Question: I have a QGraphicsItemGroup aggregating several child items, and I want to show only part of the group.(not the numbers of child items, area). Just like the image here.

I want to show the display area.
To do that, I have tried the override the QGraphicsItemGroup::boundingRect(). However, nothing have happened. And i find this in QT docs, maybe this is the reason why doesn't work.
Also, I know I can change the size of QGraphicsView to make it work. However I put the View as CentralWidget, as I also need to display other object in the View, I can not change the size of the View.
How can I set the display range of a QGraphicItemGroup?
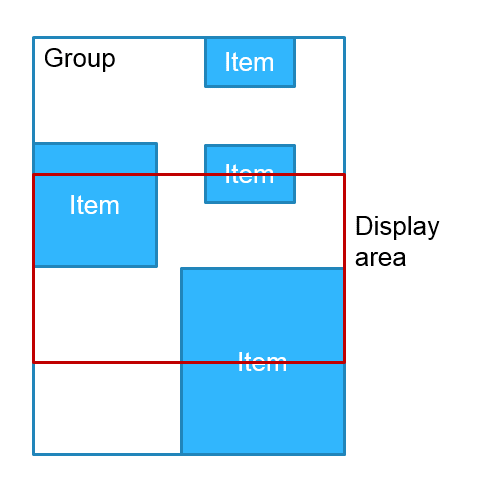
Answer: To perform this task we can overwrite 'shape()' by returning a 'QPainterPath' that defines the visible region, so that it spreads to its children we enable the flag 'ItemClipsChildrenToShape':
'''
class GraphicsItemGroup: public QGraphicsItemGroup{
public:
GraphicsItemGroup(QGraphicsItem * parent = 0):QGraphicsItemGroup(parent){
setFlag(QGraphicsItem::ItemClipsChildrenToShape, true);
}
QPainterPath shape() const
{
if(mShape.isEmpty())
return QGraphicsItemGroup::shape();
return mShape;
}
void setShape(const QPainterPath &shape){
mShape = shape;
update();
}
private:
QPainterPath mShape;
};
'''
Example:
'''
int main(int argc, char *argv[])
{
QApplication a(argc, argv);
QWidget w;
w.setLayout(new QVBoxLayout);
QGraphicsView view;
QPushButton button("click me");
w.layout()->addWidget(&view);
w.layout()->addWidget(&button);
view.setScene(new QGraphicsScene);
GraphicsItemGroup group;
view.scene()->addItem(&group);
auto ellipse = new QGraphicsEllipseItem(QRectF(0, 0, 100, 100));
ellipse->setBrush(Qt::red);
auto rect = new QGraphicsRectItem(QRect(150, 150, 100, 100));
rect->setBrush(Qt::blue);
group.addToGroup(ellipse);
group.addToGroup(rect);
QObject::connect(&button, &QPushButton::clicked, [&group](){
QPainterPath shape;
if(group.shape().boundingRect() == group.boundingRect()){
shape.addRect(0, 50, 250, 150);
}
group.setShape(shape);
});
w.show();
return a.exec();
}
'''
Output:
<URL>
<URL>
The complete example can be found in the following <URL>.